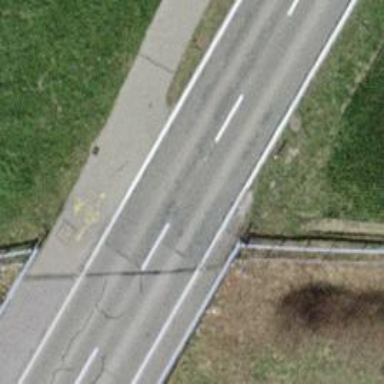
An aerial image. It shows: Asphalt cycleway.